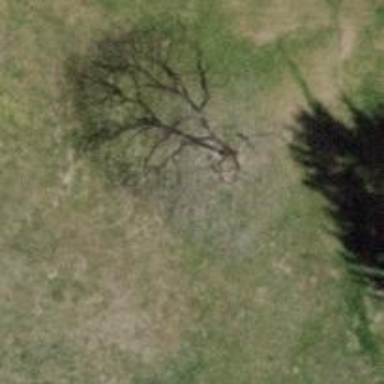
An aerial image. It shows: Beautiful tree in nature.